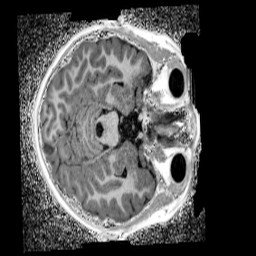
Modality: UNIT1_denoised
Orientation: axial
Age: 9
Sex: female
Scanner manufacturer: siemens
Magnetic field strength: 3 T
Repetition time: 4 s
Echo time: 0.00299 s